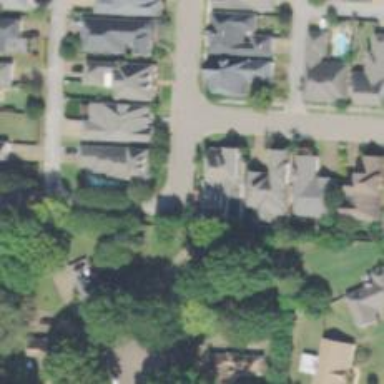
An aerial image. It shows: Driveway.